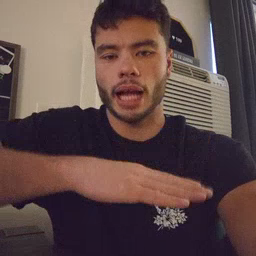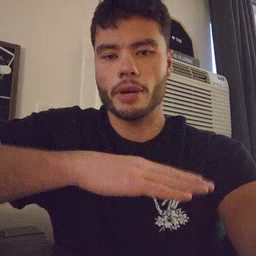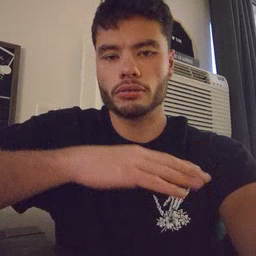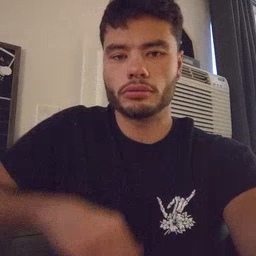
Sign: table